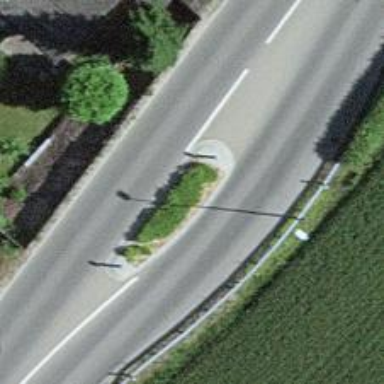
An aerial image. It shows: Traffic calming island.